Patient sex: M
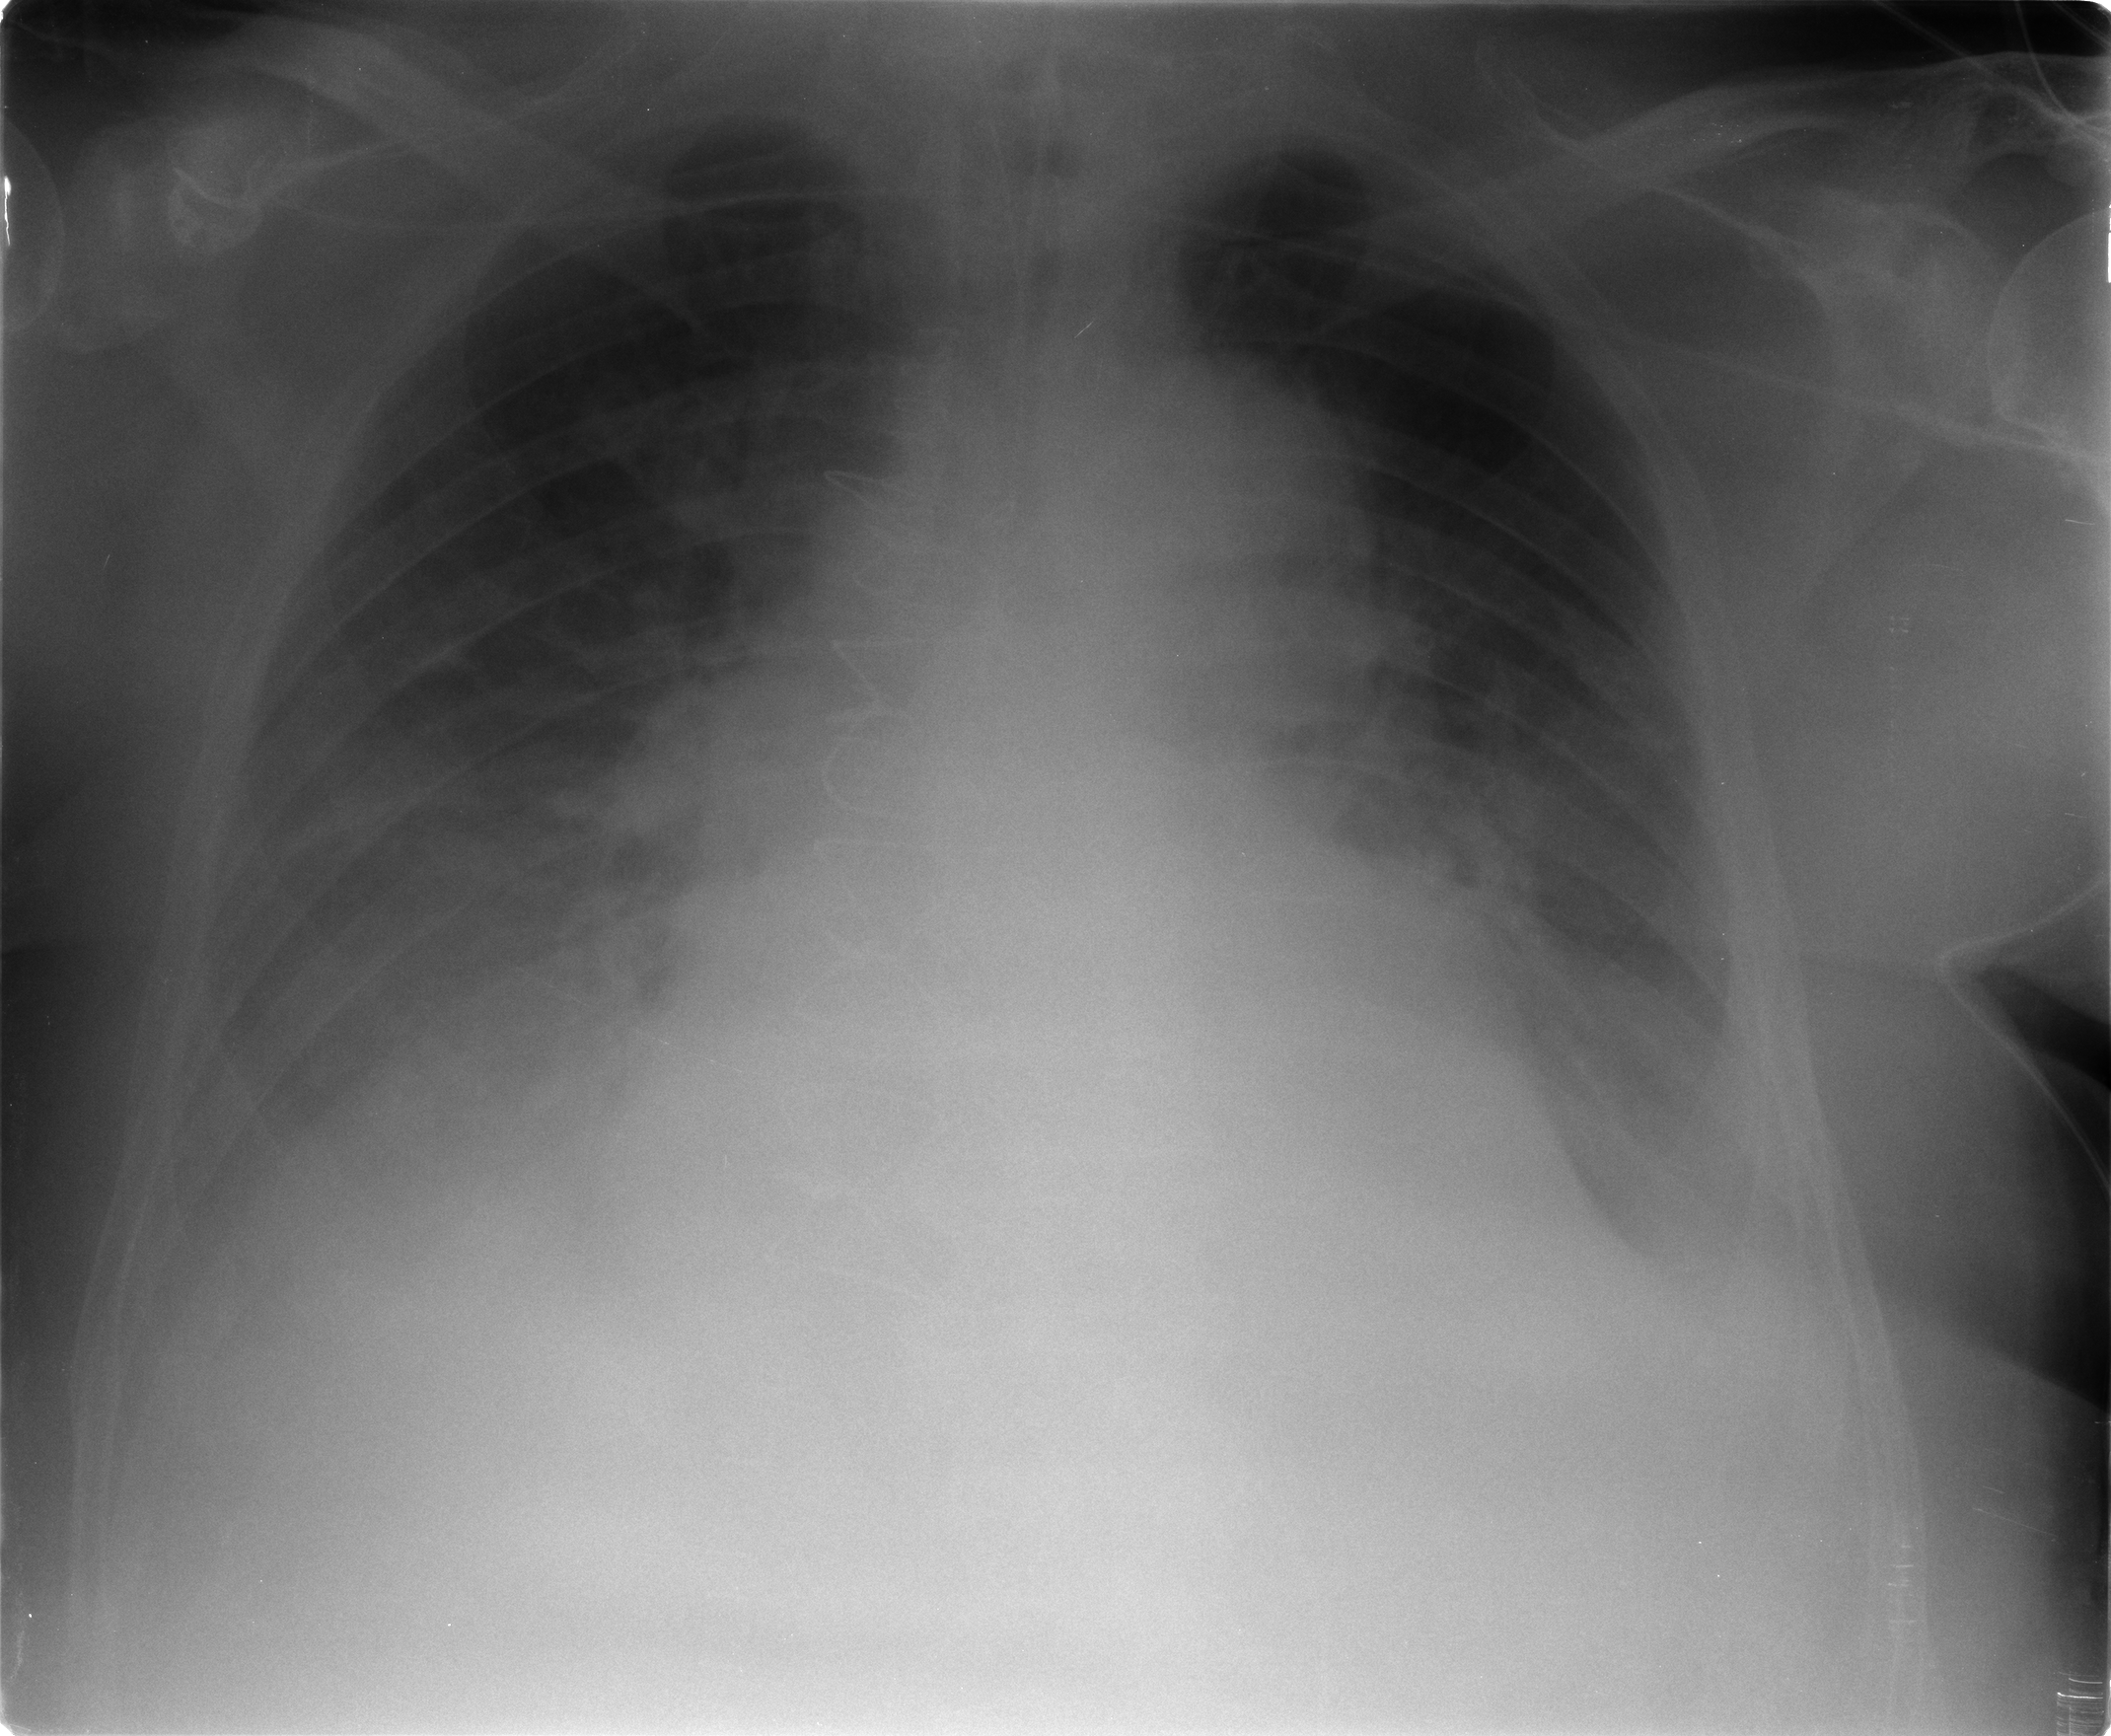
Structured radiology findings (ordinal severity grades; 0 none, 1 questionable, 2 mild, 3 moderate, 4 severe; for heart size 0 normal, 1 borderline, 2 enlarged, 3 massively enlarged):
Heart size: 2
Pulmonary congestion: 2
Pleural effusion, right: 2
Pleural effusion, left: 2
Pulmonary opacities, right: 1
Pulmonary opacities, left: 0
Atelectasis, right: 2
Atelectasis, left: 2